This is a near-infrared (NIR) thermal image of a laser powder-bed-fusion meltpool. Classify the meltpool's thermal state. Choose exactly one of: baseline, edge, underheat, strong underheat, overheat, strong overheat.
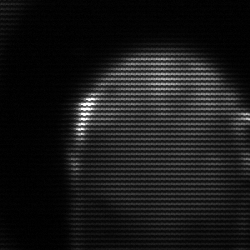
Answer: edge